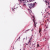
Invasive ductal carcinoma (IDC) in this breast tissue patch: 0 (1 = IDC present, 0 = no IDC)